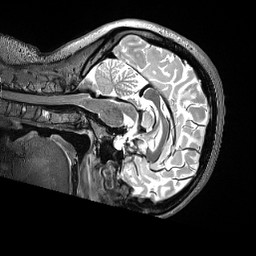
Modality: T2w
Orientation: sagittal
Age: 27
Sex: female
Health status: healthy
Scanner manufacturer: siemens
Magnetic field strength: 3 T
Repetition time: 3.2 s
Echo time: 0.563 s